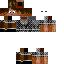
A male human skin with medium skin, wearing brown long hair dressed in a blue hoodie and black pants, featuring a closed mouth.